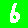
Digit: 6